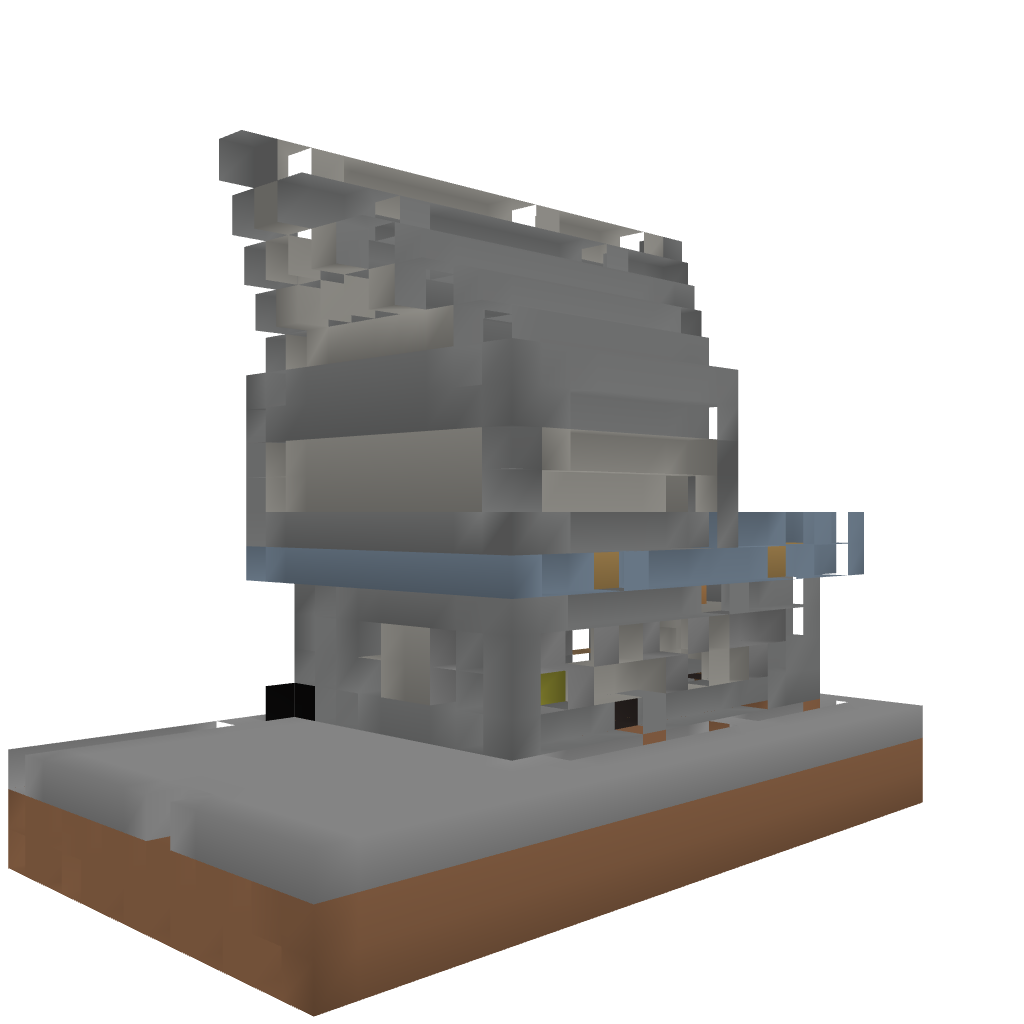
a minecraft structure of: Cozy Little House